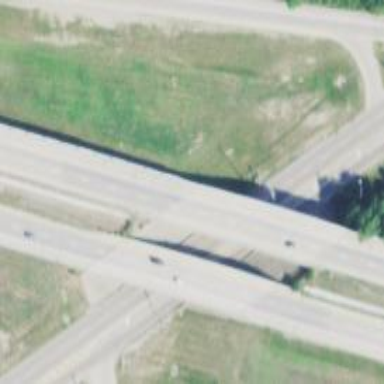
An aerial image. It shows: Motorway bridge.